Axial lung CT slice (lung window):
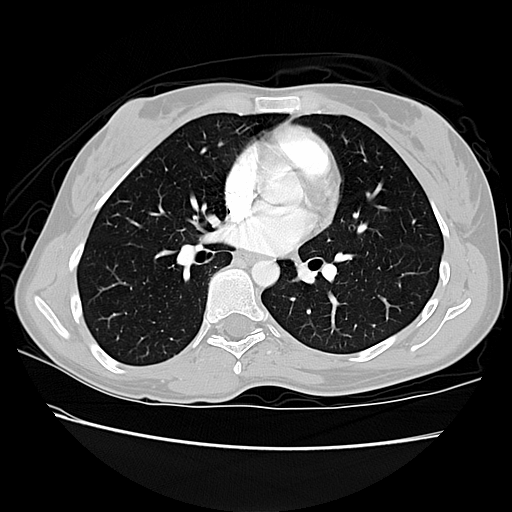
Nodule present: no